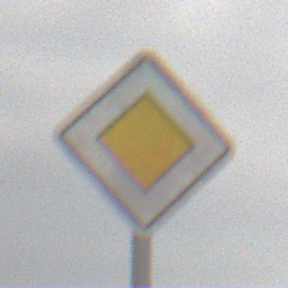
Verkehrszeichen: Vorfahrtsstrasse
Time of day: MorningAfternoon
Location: Outdoor (Nature)
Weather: Overcast
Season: NotSpecified
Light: Natural